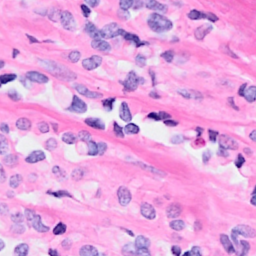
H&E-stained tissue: Breast